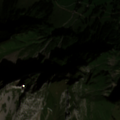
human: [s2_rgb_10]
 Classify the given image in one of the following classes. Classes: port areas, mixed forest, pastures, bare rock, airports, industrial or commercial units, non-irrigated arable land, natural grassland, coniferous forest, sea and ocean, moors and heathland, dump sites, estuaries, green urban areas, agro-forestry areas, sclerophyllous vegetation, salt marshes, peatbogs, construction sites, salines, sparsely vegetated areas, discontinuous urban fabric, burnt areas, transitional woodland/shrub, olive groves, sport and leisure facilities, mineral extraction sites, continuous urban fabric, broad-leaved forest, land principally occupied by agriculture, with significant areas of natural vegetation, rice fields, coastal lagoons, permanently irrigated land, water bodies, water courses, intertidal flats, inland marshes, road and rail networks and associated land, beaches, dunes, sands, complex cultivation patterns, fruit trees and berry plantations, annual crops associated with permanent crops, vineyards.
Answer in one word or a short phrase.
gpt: coniferous forest, natural grassland, sparsely vegetated areas